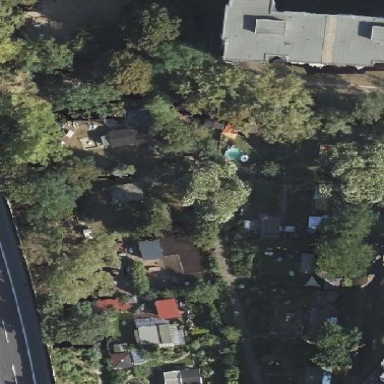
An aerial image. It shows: Plot in the allotments.